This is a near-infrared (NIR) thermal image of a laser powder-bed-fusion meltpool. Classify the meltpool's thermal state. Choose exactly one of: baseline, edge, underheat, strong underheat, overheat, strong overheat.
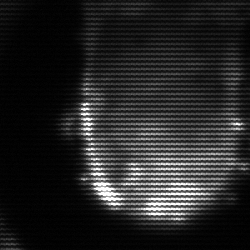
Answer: baseline